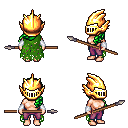
a pixel art fantasy rpg character, female body template, human, light skin, green tattered cape, magenta pants, green left-swept hairstyle, gold helm, white cloth bracers, spear, four views (front, back, left, right), 2x2 character sprite sheet, small pixel art, hard edges, no anti-aliasing